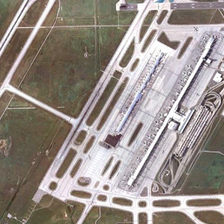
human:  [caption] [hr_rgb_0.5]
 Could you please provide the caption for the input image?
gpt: many planes are in an airport .

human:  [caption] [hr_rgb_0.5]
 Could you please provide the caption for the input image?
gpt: many planes are in an airport .

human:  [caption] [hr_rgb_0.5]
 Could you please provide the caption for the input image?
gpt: many planes are in an airport .

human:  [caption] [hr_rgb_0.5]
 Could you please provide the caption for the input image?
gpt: many planes are in an airport .

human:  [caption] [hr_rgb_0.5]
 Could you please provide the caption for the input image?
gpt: many planes are in an airport .